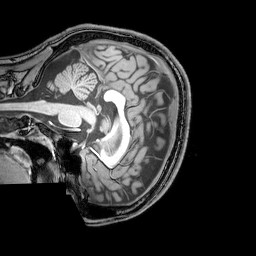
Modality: T1w
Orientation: sagittal
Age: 21
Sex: male
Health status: healthy
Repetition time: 0.081 s
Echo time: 0.037 s